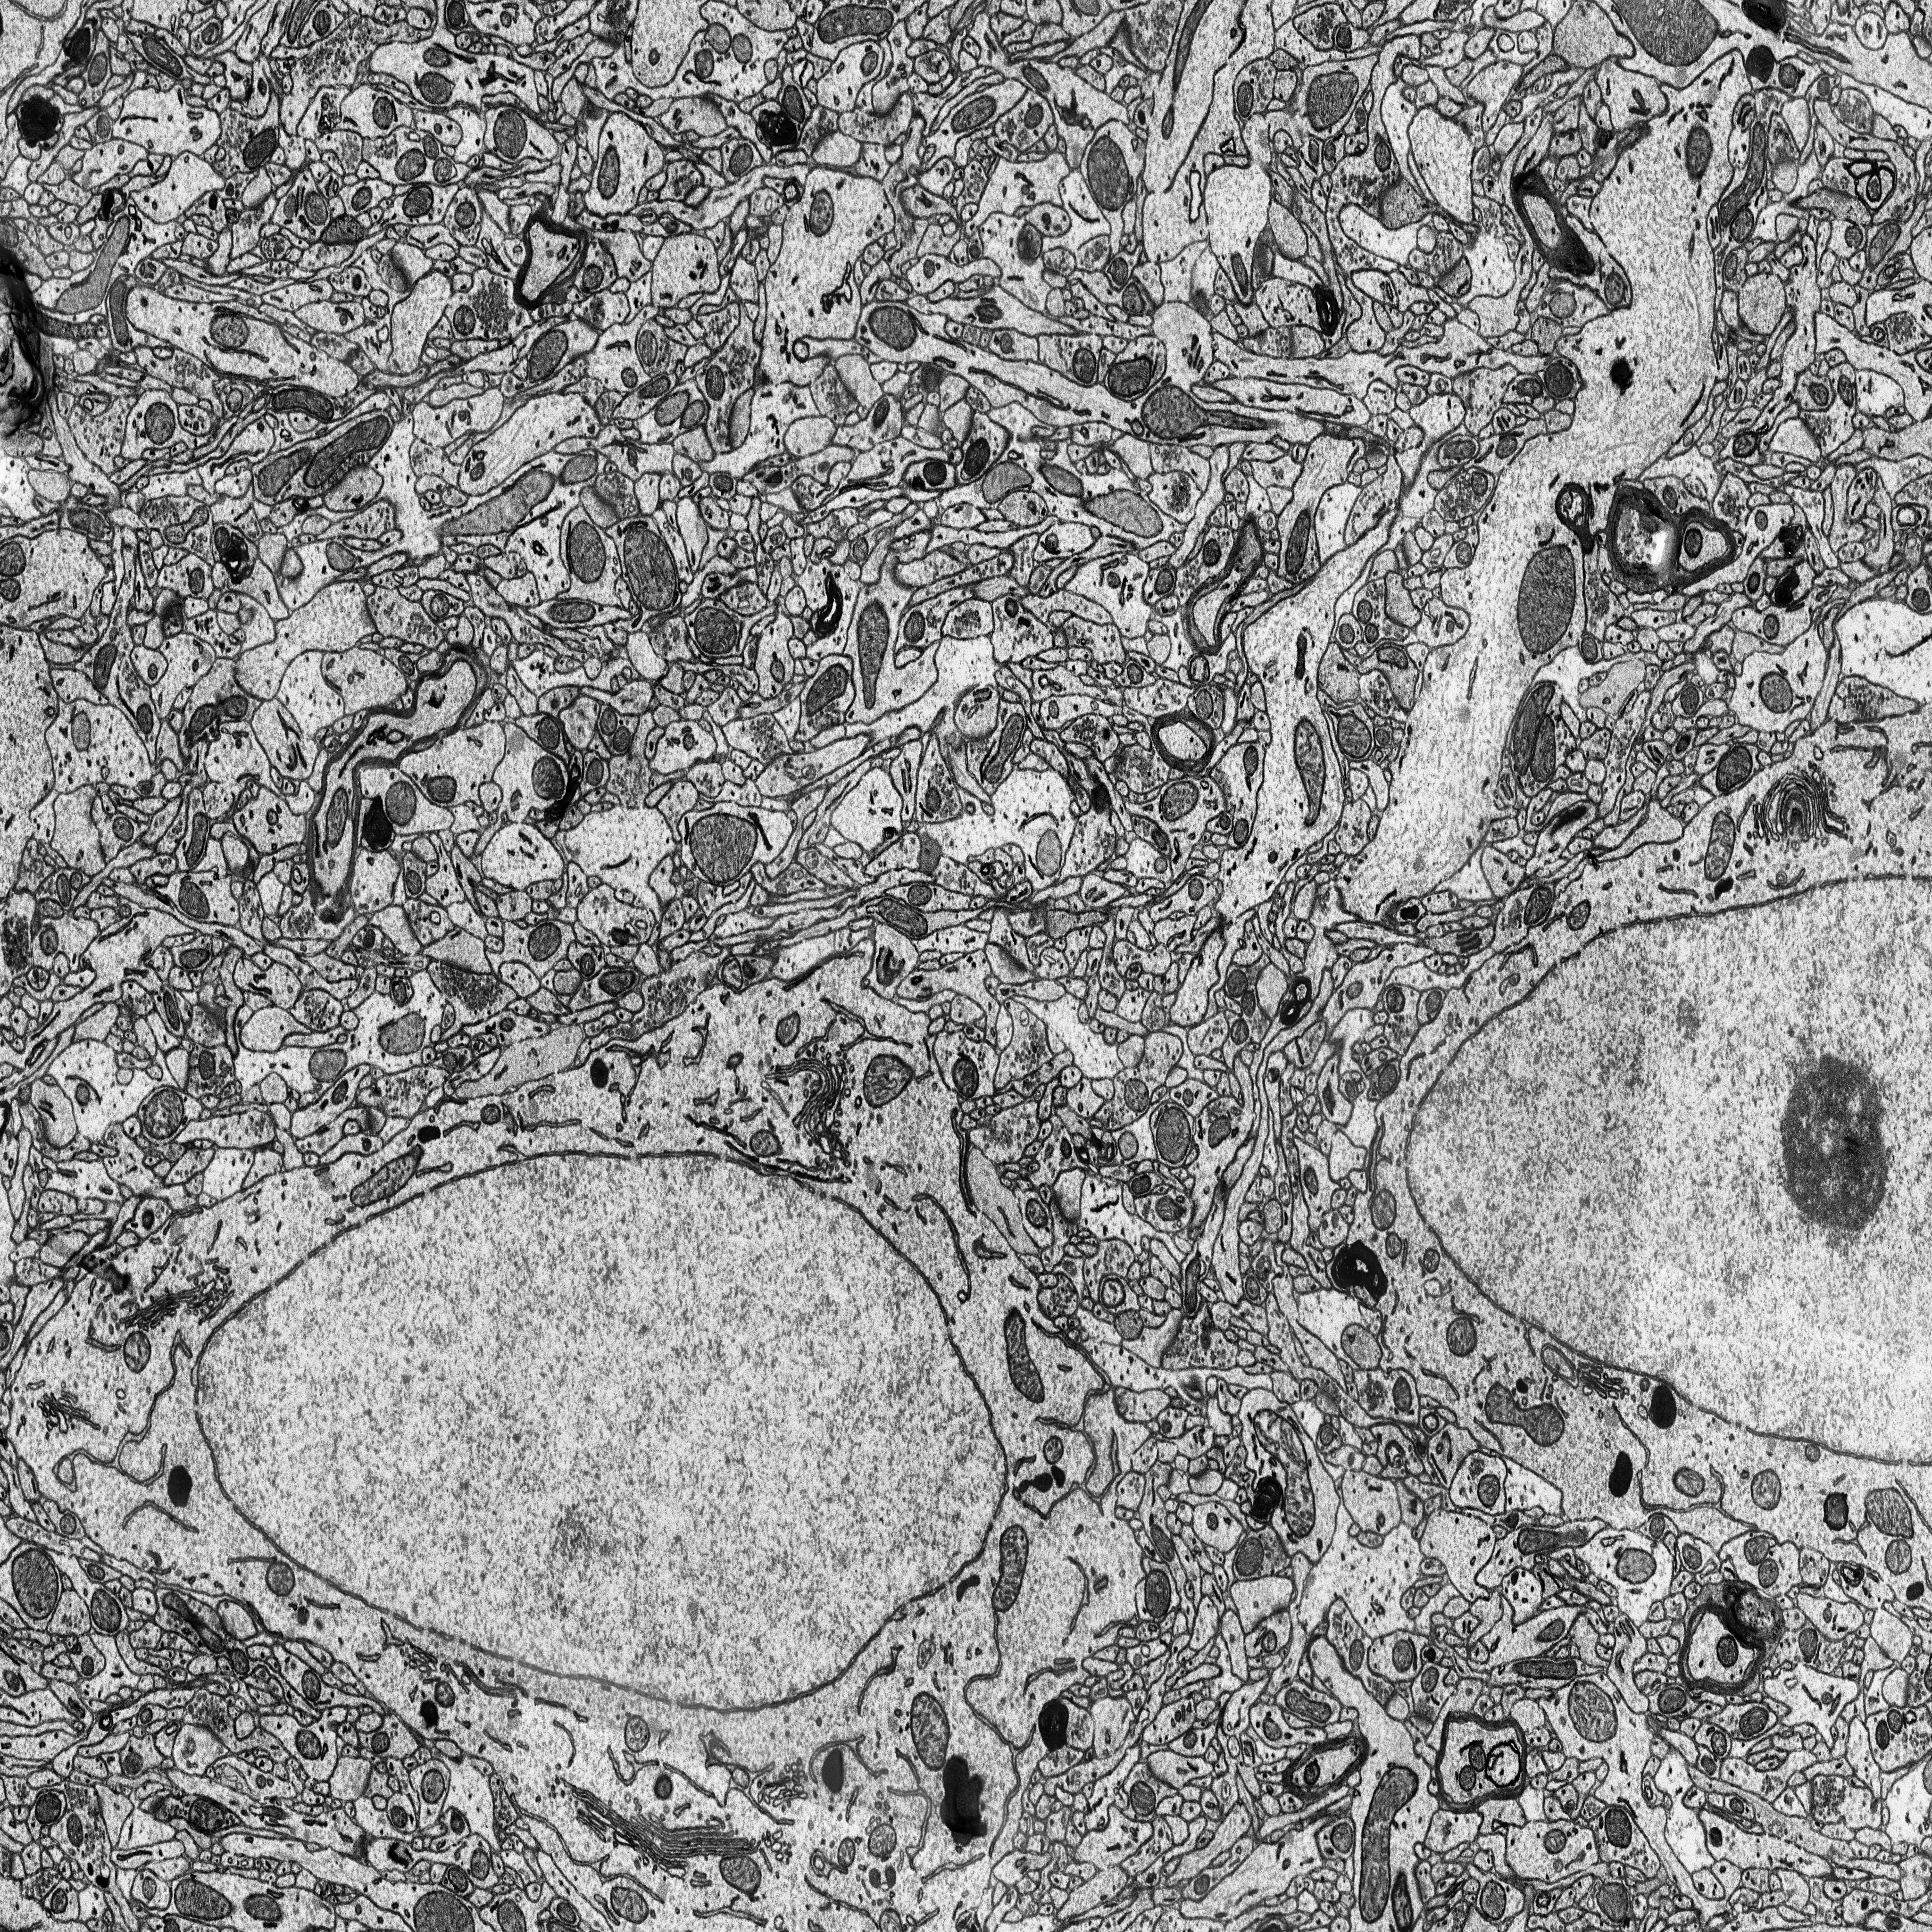
Electron microscopy slice of rat cortex tissue
Slice depth (z): 303
Mitochondria instances in slice: 369